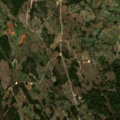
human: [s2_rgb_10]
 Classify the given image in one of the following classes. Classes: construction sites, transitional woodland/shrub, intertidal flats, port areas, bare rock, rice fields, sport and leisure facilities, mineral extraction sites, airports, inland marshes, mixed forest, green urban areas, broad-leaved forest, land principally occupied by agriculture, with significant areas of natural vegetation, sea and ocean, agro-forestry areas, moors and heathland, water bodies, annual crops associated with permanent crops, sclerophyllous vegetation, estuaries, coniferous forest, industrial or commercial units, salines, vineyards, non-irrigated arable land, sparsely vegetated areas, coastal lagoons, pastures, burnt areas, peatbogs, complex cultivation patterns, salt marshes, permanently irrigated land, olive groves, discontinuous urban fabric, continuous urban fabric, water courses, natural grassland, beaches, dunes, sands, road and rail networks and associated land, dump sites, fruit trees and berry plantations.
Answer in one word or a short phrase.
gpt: olive groves, land principally occupied by agriculture, with significant areas of natural vegetation, sclerophyllous vegetation